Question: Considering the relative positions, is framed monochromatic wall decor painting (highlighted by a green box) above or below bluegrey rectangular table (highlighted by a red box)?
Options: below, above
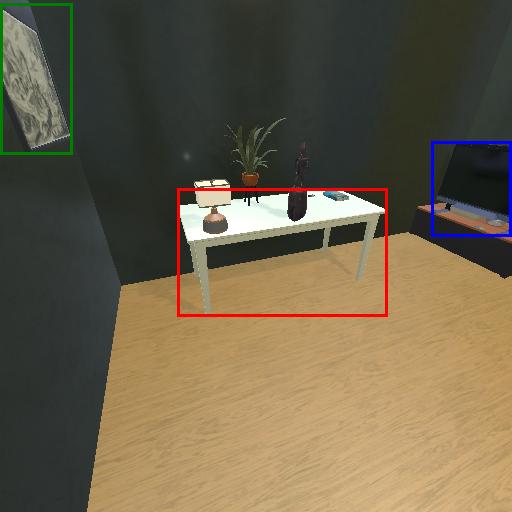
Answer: below